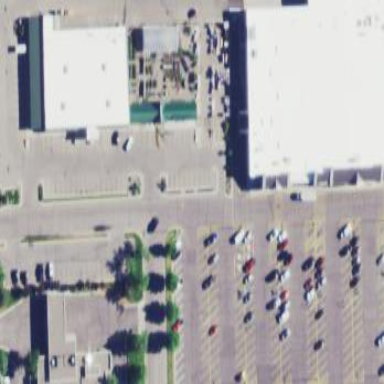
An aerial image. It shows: Building that houses supermarket.